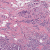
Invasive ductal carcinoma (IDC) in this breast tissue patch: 1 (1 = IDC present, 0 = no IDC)